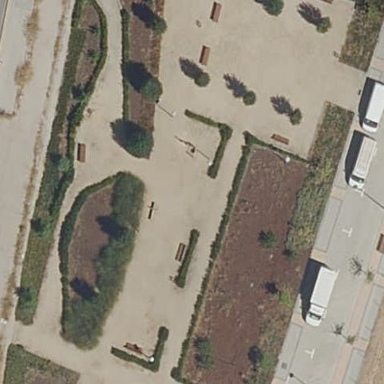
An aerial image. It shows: Garden with kerb barrier.